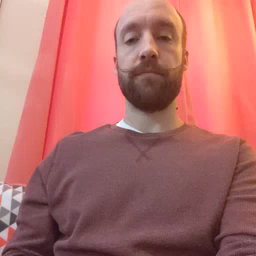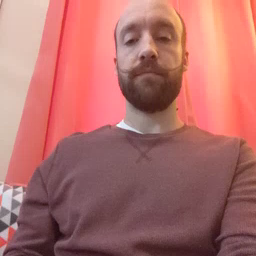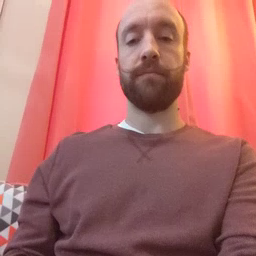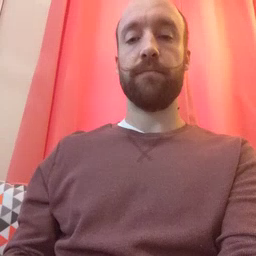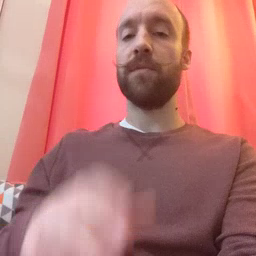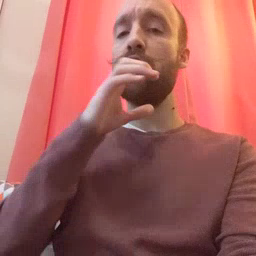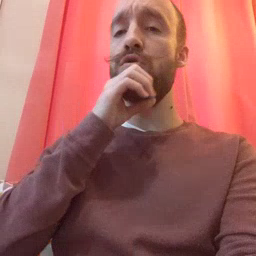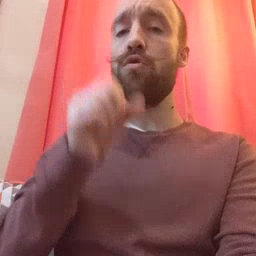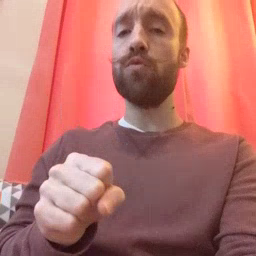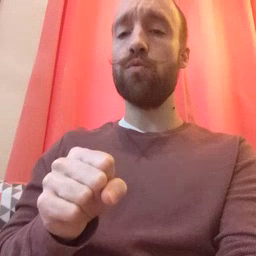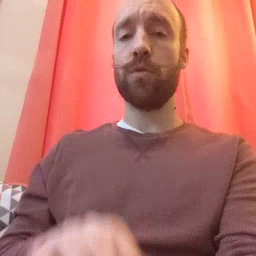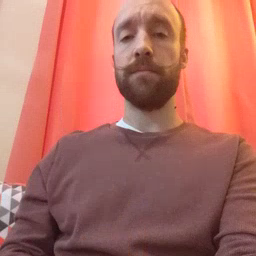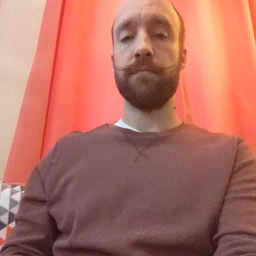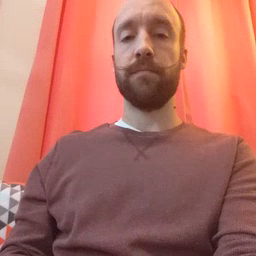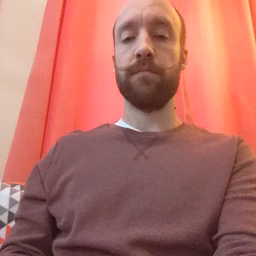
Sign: old